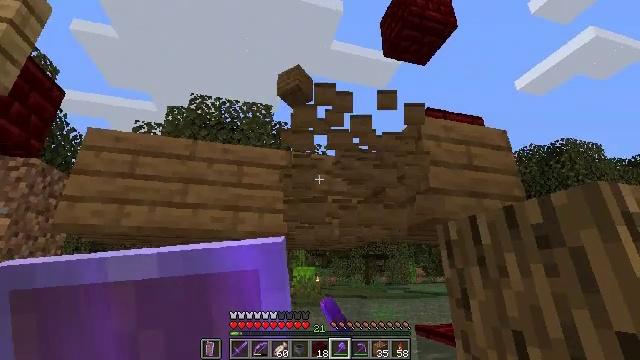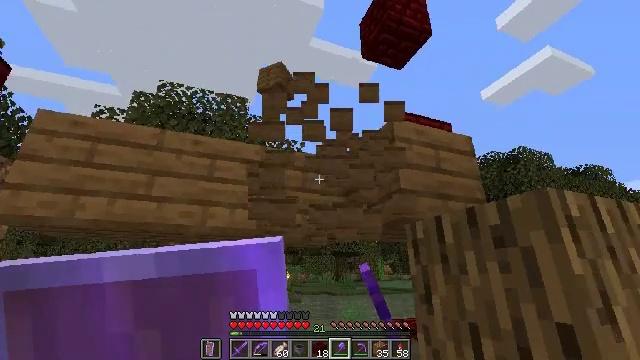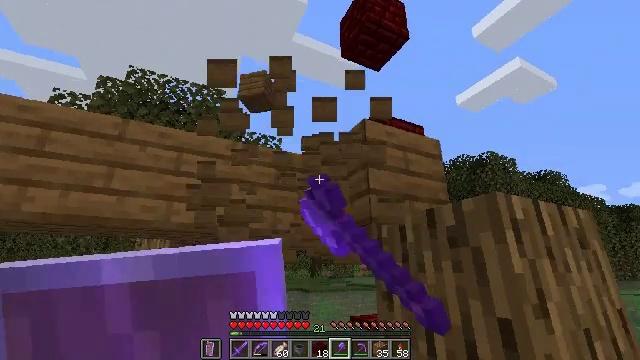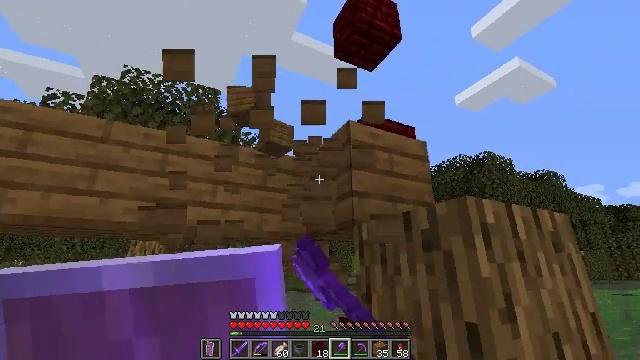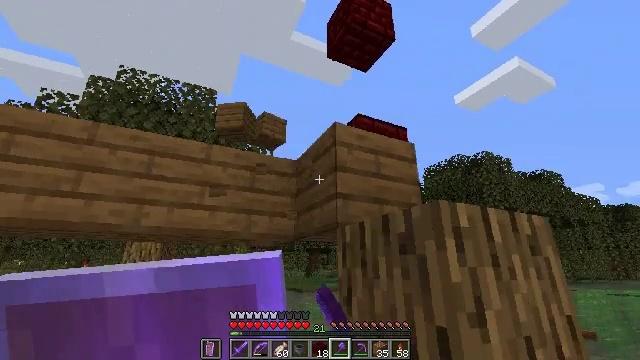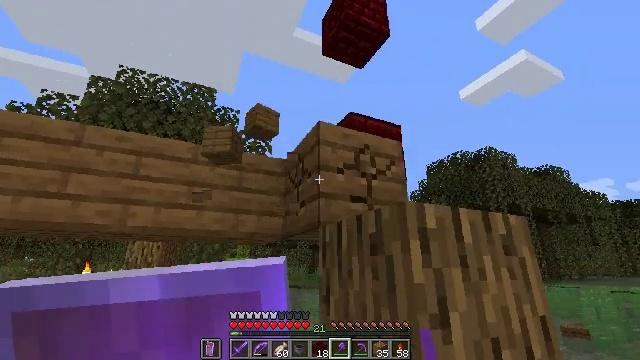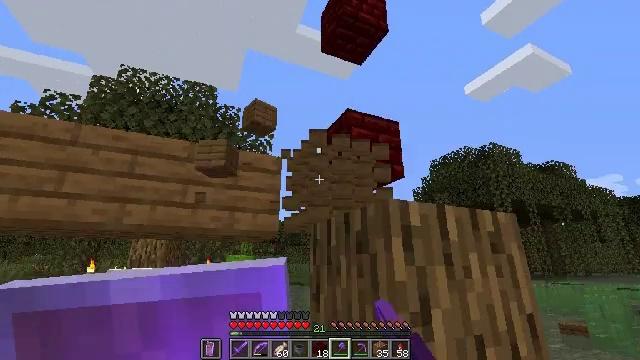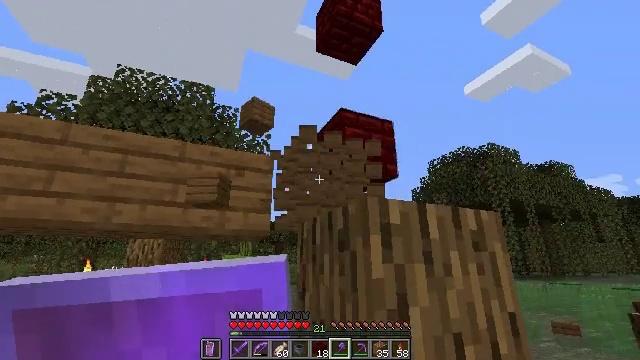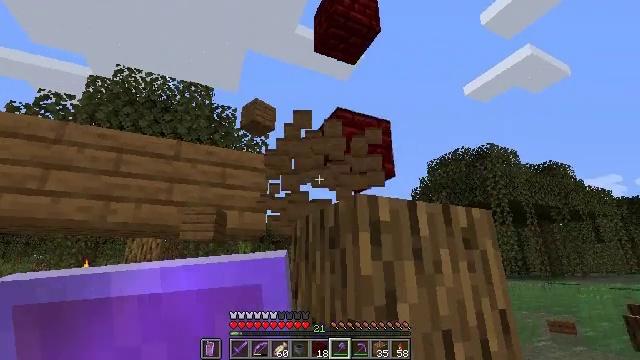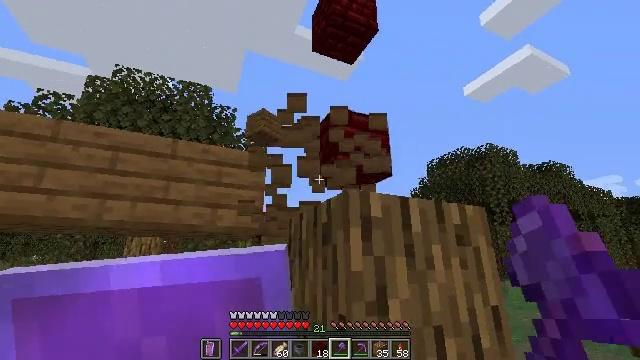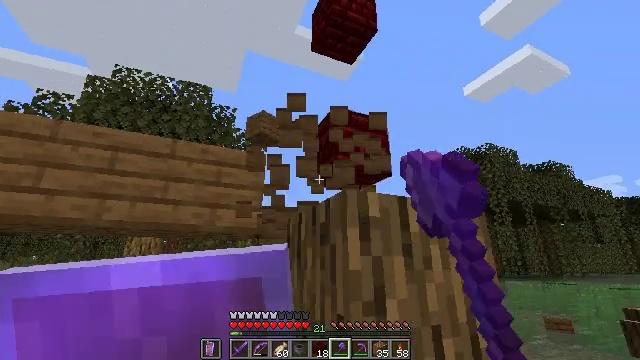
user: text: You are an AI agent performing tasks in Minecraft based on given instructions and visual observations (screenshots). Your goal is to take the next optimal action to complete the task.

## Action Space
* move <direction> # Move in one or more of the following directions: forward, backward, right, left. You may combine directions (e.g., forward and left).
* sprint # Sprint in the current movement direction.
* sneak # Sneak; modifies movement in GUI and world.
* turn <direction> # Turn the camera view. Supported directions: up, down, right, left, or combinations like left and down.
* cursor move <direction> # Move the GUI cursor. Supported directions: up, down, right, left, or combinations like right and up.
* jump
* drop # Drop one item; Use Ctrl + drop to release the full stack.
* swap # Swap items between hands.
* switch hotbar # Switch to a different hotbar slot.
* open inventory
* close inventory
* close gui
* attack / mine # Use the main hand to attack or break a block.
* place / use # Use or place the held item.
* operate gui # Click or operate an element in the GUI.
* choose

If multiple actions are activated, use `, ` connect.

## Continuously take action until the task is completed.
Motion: motion action
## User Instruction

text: Get spruce planks back into your inventory.
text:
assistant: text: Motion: turn right, attack / mine
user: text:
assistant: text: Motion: move right, turn right, attack / mine
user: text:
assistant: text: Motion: move right, attack / mine
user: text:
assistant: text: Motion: move right, attack / mine
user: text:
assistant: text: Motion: move right, turn left, attack / mine
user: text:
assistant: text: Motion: attack / mine
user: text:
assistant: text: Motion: attack / mine
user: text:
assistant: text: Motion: attack / mine
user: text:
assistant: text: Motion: attack / mine
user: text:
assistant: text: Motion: move right, attack / mine
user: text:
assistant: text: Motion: attack / mine